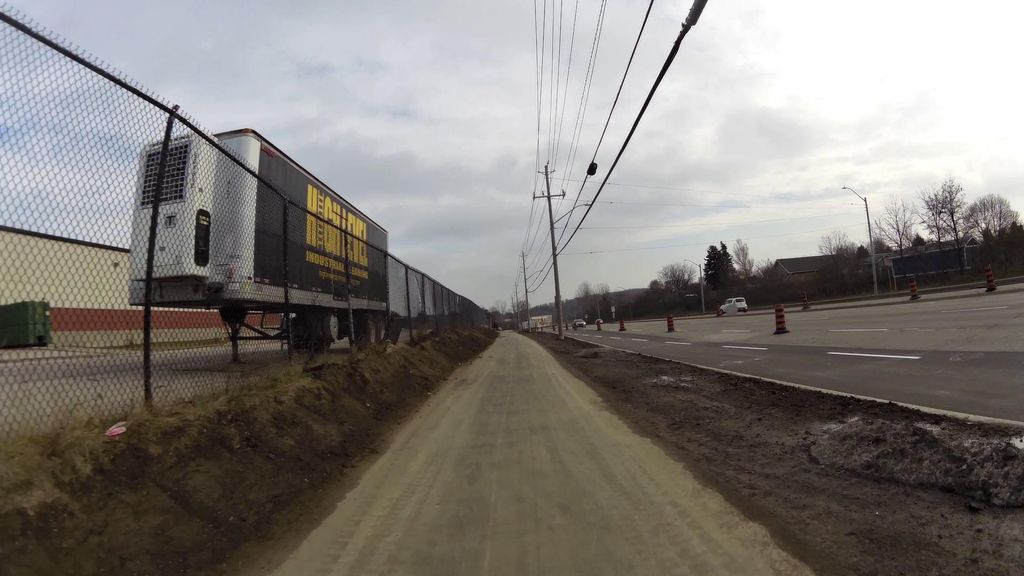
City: kitchener-waterloo